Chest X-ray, PA view. Patient: 63 years old, sex M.
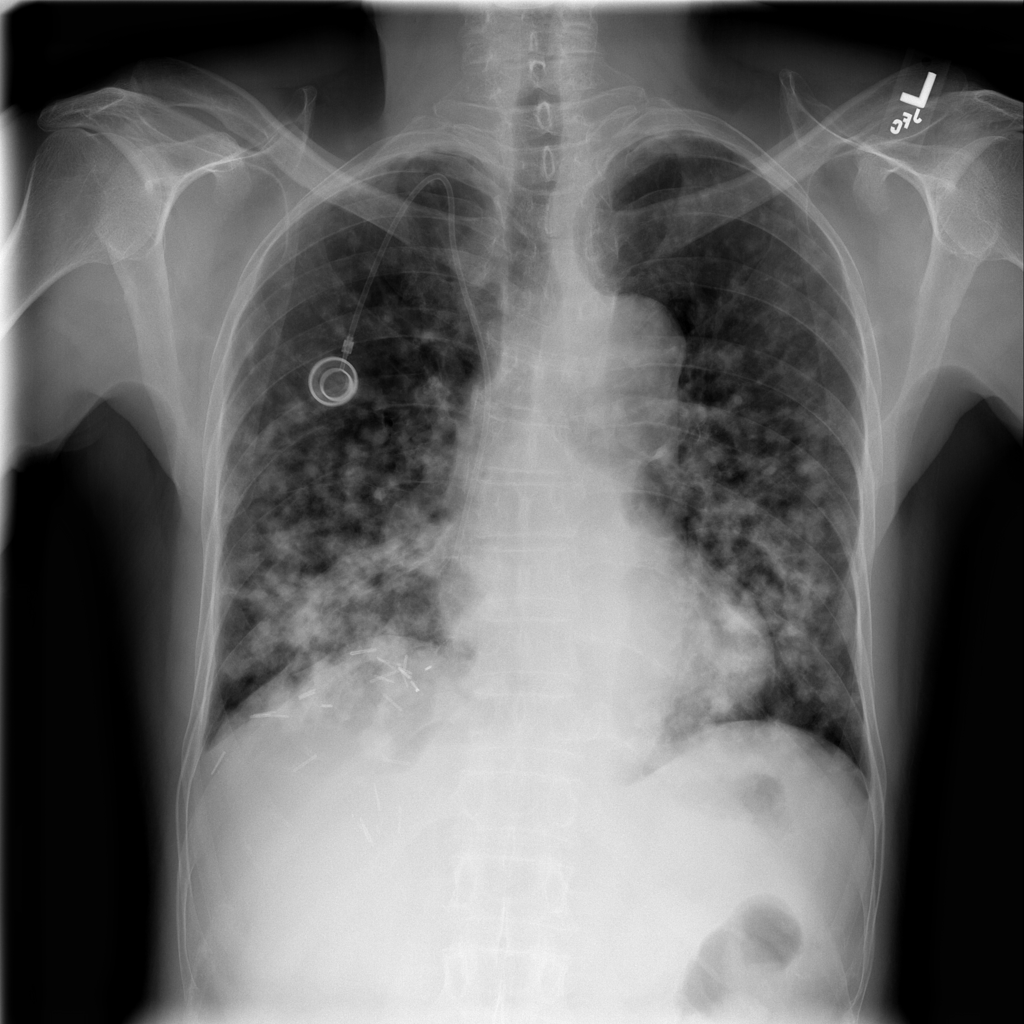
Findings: No Finding